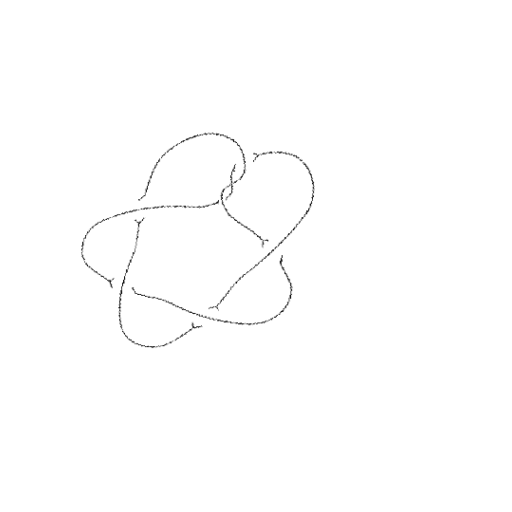
Crossing number: 7